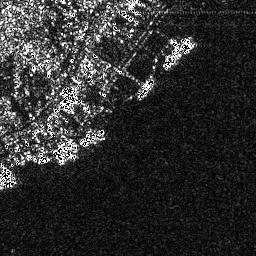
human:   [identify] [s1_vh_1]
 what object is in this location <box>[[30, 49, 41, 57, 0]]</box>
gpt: <ref>1 medium ship at the center</ref>

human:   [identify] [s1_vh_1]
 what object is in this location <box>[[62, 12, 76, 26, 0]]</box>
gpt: <ref>1 medium ship at the top</ref>